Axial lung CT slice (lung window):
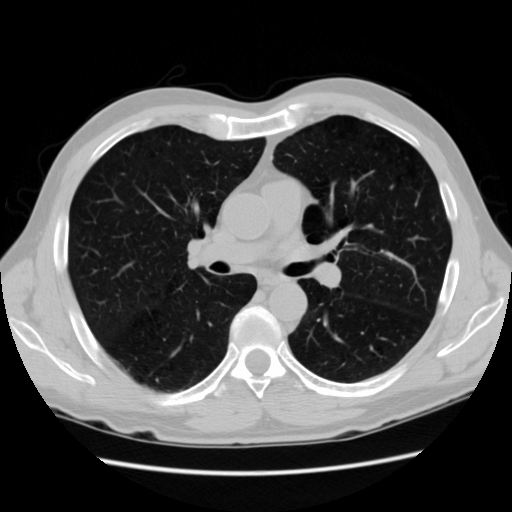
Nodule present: no